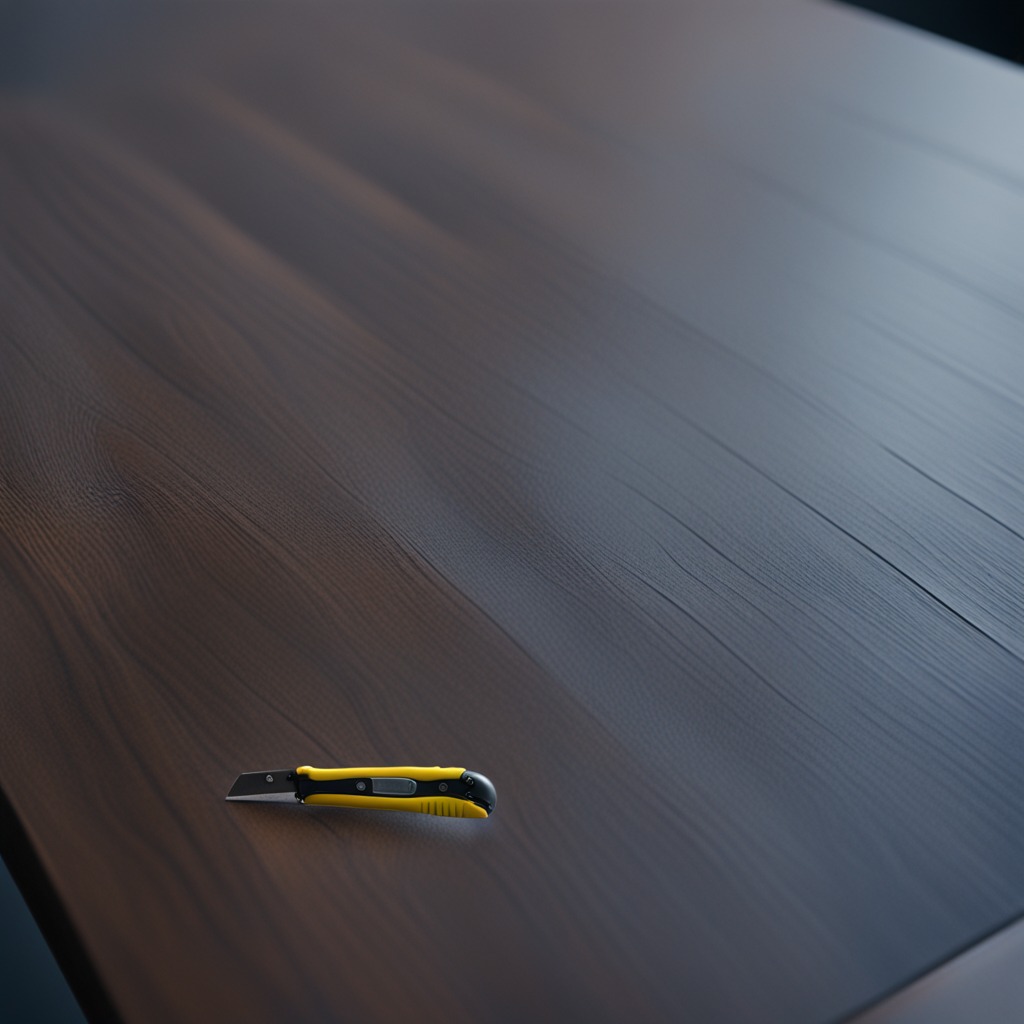
A utility knife lies on the old table.